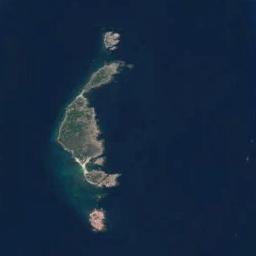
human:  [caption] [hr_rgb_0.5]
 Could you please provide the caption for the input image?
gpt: There are a group of green and yellow-brown islands on the blue sea .

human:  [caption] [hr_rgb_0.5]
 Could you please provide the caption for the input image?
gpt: The archipelago with some islands of different sizes are surrounded by deep blue waters .

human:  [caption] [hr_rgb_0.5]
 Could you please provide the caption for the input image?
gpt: The island is surrounded by water .

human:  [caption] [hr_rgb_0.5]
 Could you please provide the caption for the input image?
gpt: Islands are long and thin .

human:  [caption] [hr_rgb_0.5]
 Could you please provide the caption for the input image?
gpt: There are three islands on a deep blue sea .